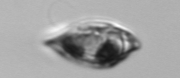
Label: Amphidinium